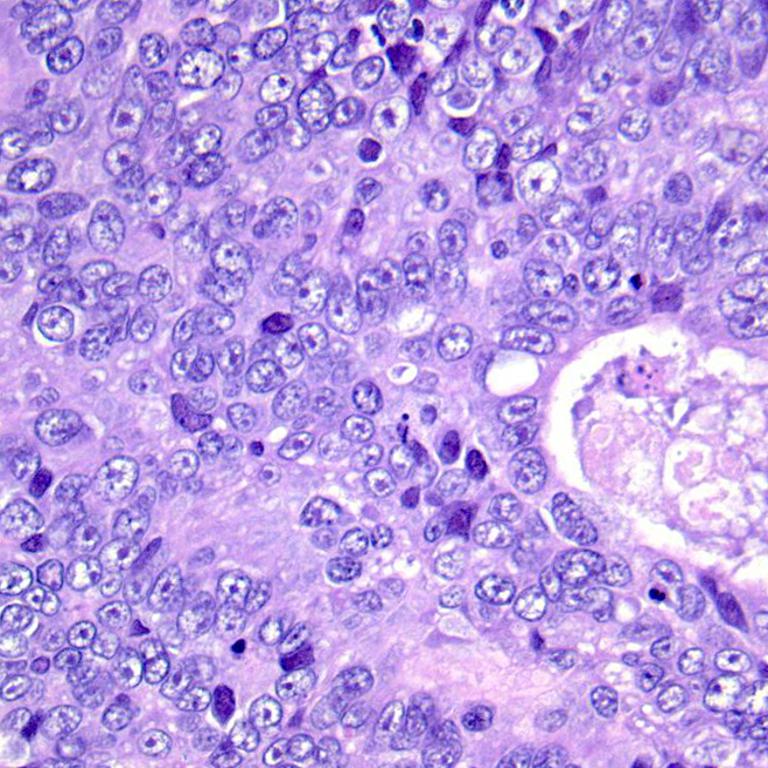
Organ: colon
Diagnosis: adenocarcinomas